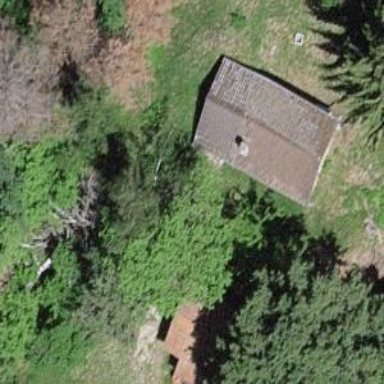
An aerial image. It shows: Simple house.